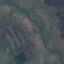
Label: HerbaceousVegetation